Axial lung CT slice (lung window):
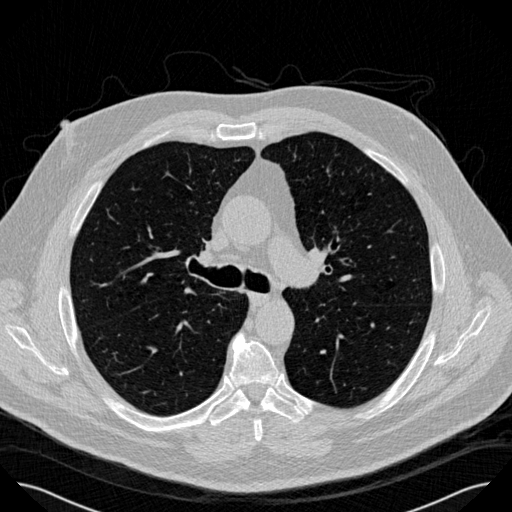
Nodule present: no